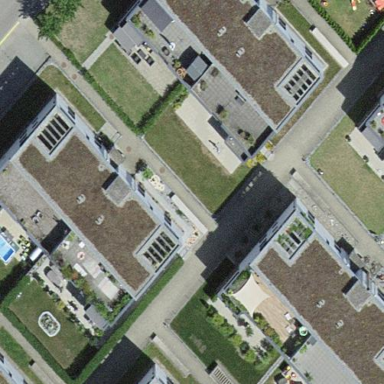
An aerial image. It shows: Flat-roofed apartment building.